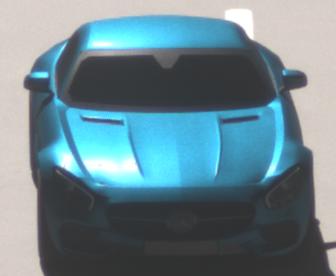
Make: Mercedes-Benz
Model: AMG GT Coupé
Detailed model: AMG GT (190) Coupé
Model produced from: 2014/10
Model produced until: 2017/01
Doors: 2
Color: blue
Road condition: dry road
Daytime: midday
Contrast: high contrast